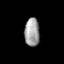
Tissue: prostate
Cell type: Fibroblasts
Senescence score: 0.6937
Nuclear area (px): 417
Mean DAPI intensity: 159.223